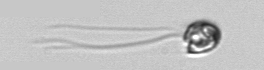
Label: flagellate_morphotype1